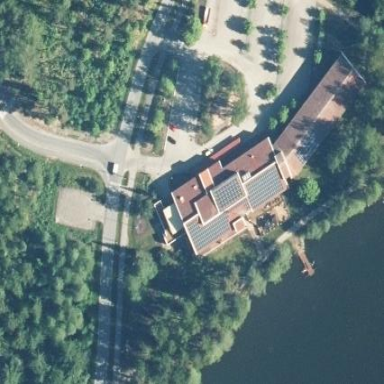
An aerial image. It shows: Hotel building.